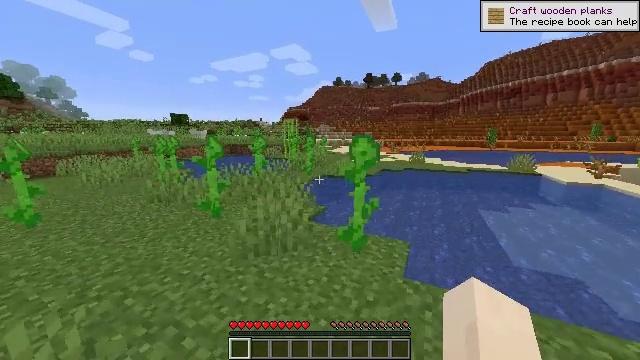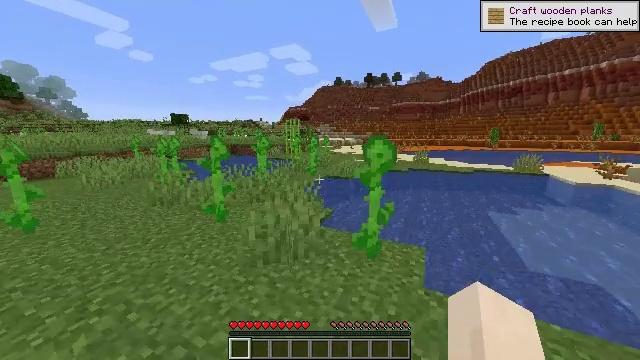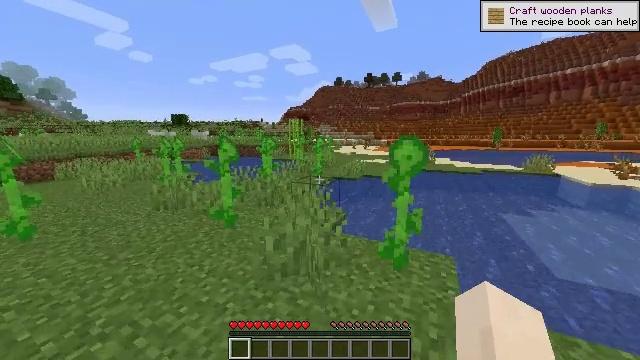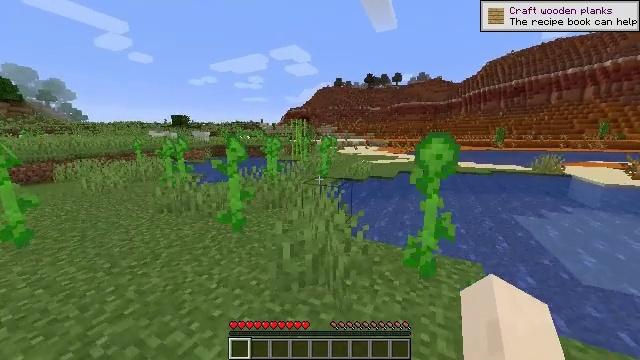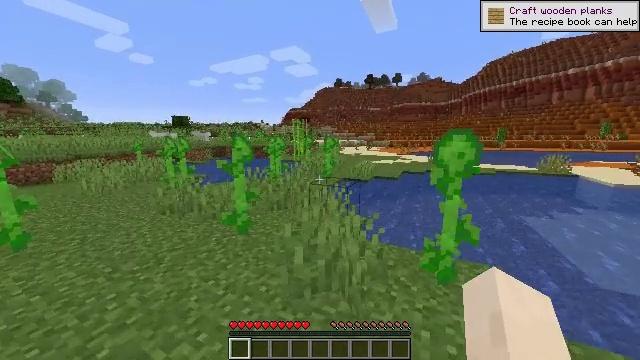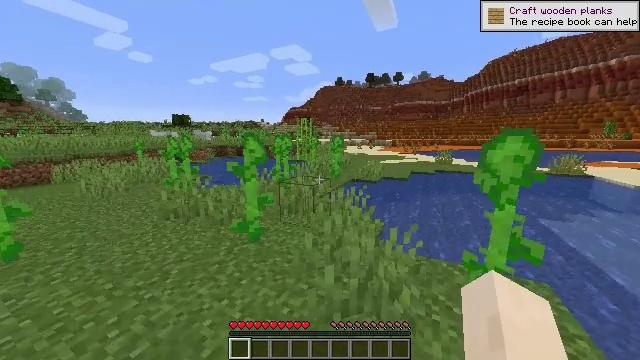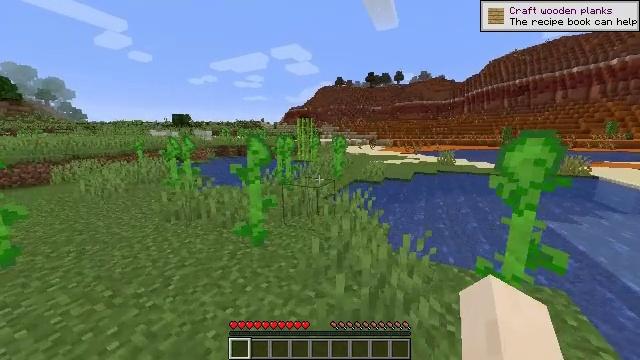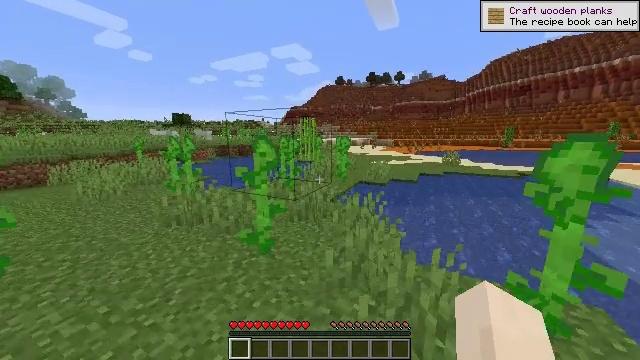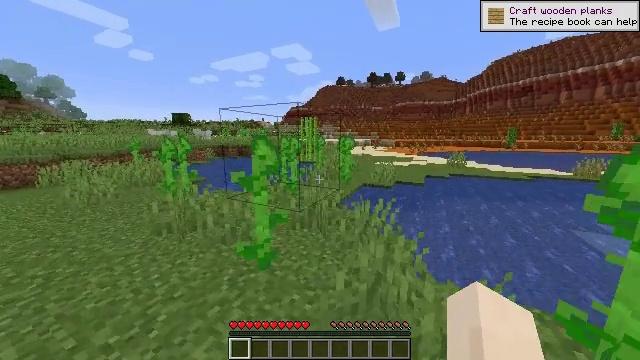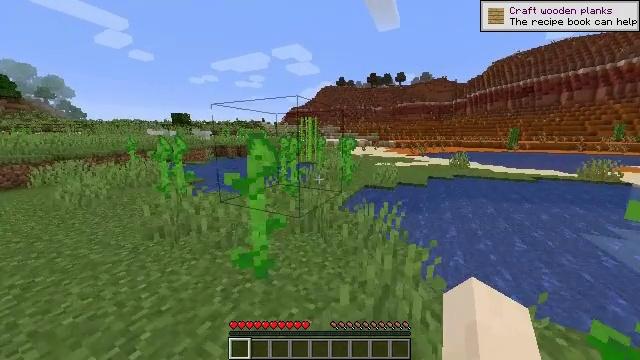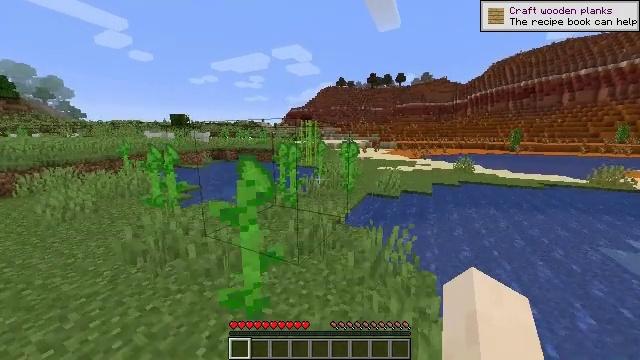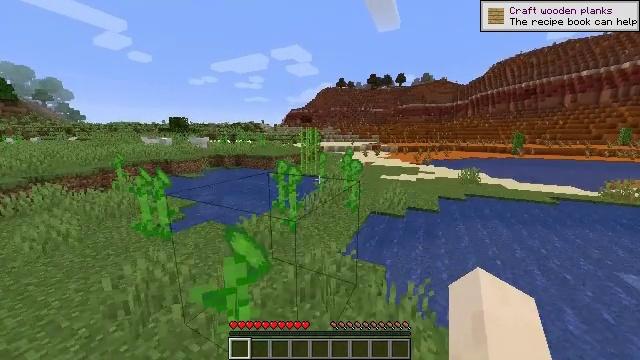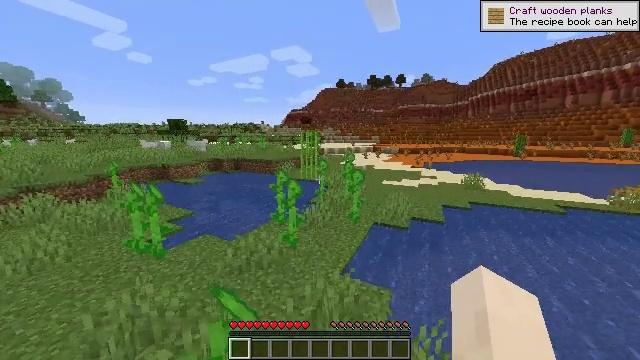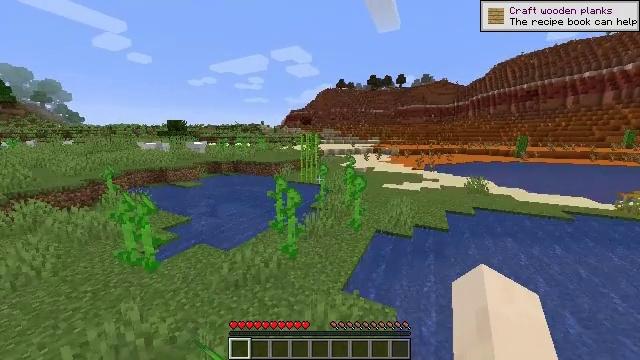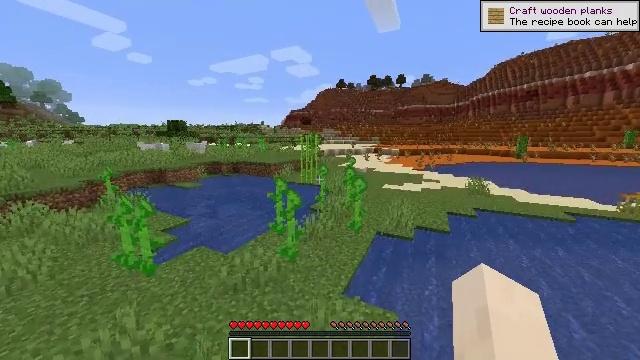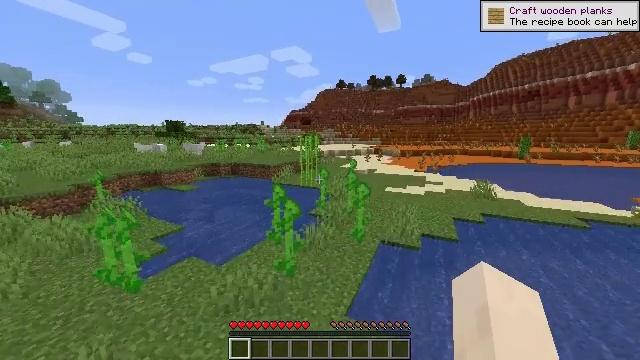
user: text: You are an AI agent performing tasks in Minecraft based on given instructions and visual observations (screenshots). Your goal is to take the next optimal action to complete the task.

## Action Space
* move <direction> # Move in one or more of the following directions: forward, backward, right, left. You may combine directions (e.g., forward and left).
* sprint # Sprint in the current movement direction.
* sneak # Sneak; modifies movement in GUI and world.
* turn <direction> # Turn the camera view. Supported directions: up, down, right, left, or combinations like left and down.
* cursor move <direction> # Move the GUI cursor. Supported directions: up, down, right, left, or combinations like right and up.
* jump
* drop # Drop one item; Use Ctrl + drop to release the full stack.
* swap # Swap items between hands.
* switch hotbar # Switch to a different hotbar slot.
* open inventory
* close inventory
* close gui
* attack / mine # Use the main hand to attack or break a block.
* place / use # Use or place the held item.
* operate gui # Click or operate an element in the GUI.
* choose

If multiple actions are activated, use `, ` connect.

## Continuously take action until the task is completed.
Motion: motion action
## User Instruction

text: Mine red sand from the ground.
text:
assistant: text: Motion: move forward and move left, sprint
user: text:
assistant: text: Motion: move forward and move left, sprint
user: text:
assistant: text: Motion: move forward and move left, sprint
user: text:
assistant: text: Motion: move forward and move left, sprint
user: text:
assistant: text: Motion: move forward and move left, sprint
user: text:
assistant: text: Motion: move forward and move left, sprint
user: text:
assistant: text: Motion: move forward, sprint
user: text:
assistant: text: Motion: move forward, sprint
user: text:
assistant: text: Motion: move forward, sprint
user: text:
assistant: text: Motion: move forward, sprint, jump
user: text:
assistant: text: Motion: move forward, sprint, jump
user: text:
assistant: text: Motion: move forward, sprint, jump
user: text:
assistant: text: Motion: move forward, sprint, jump
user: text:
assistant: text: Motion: move forward, sprint
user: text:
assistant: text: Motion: move forward, sprint
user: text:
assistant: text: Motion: move forward, sprint
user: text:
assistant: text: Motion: move forward, sprint
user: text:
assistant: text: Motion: move forward, sprint
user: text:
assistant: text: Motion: move forward and move left, sprint
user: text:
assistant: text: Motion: move forward and move left, sprint
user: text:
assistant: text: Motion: move forward and move left, sprint
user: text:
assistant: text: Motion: move forward and move left, sprint
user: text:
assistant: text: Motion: move forward and move left, sprint
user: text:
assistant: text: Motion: move forward and move left, sprint, turn right and down
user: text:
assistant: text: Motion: move forward, sprint, turn right and down
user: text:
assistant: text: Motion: move forward, sprint, turn right
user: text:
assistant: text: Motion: move forward, sprint
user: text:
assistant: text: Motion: move forward, sprint, jump
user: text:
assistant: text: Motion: move forward, sprint, jump
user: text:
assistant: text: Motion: move forward, sprint, jump